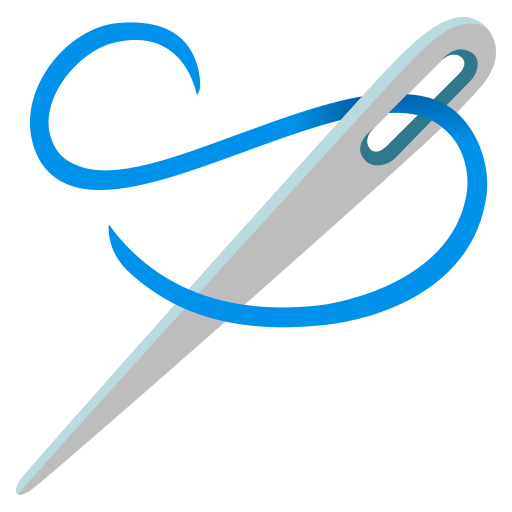
Emoji: 🪡